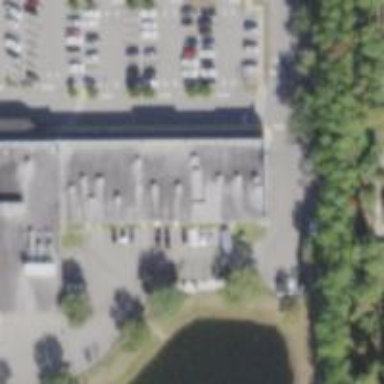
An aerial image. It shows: Post office.